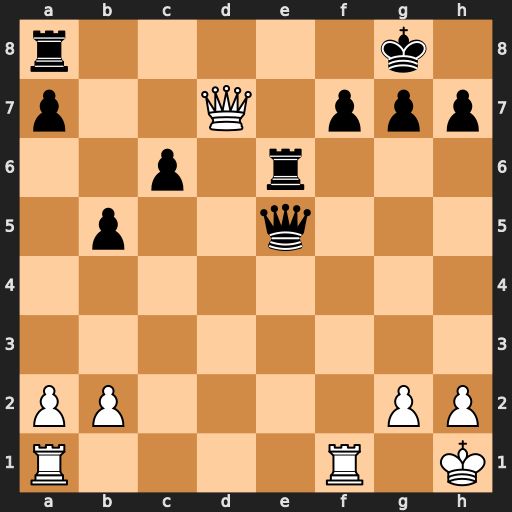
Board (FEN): r5k1/p2Q1ppp/2p1r3/1p2q3/8/8/PP4PP/R4R1K
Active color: w
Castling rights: -
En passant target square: -
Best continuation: Qxf7+ Kh8 Qf8+ Rxf8 Rxf8#